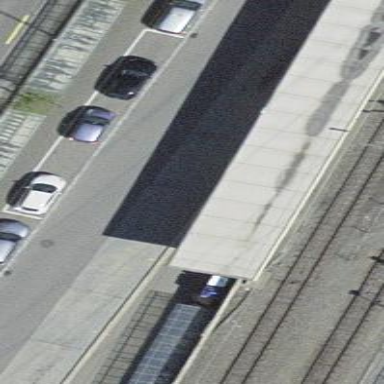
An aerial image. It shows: Platform for public transport. The platform is located by the road.